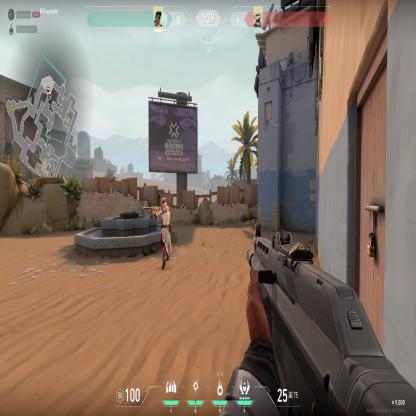
Label: enemy